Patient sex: F
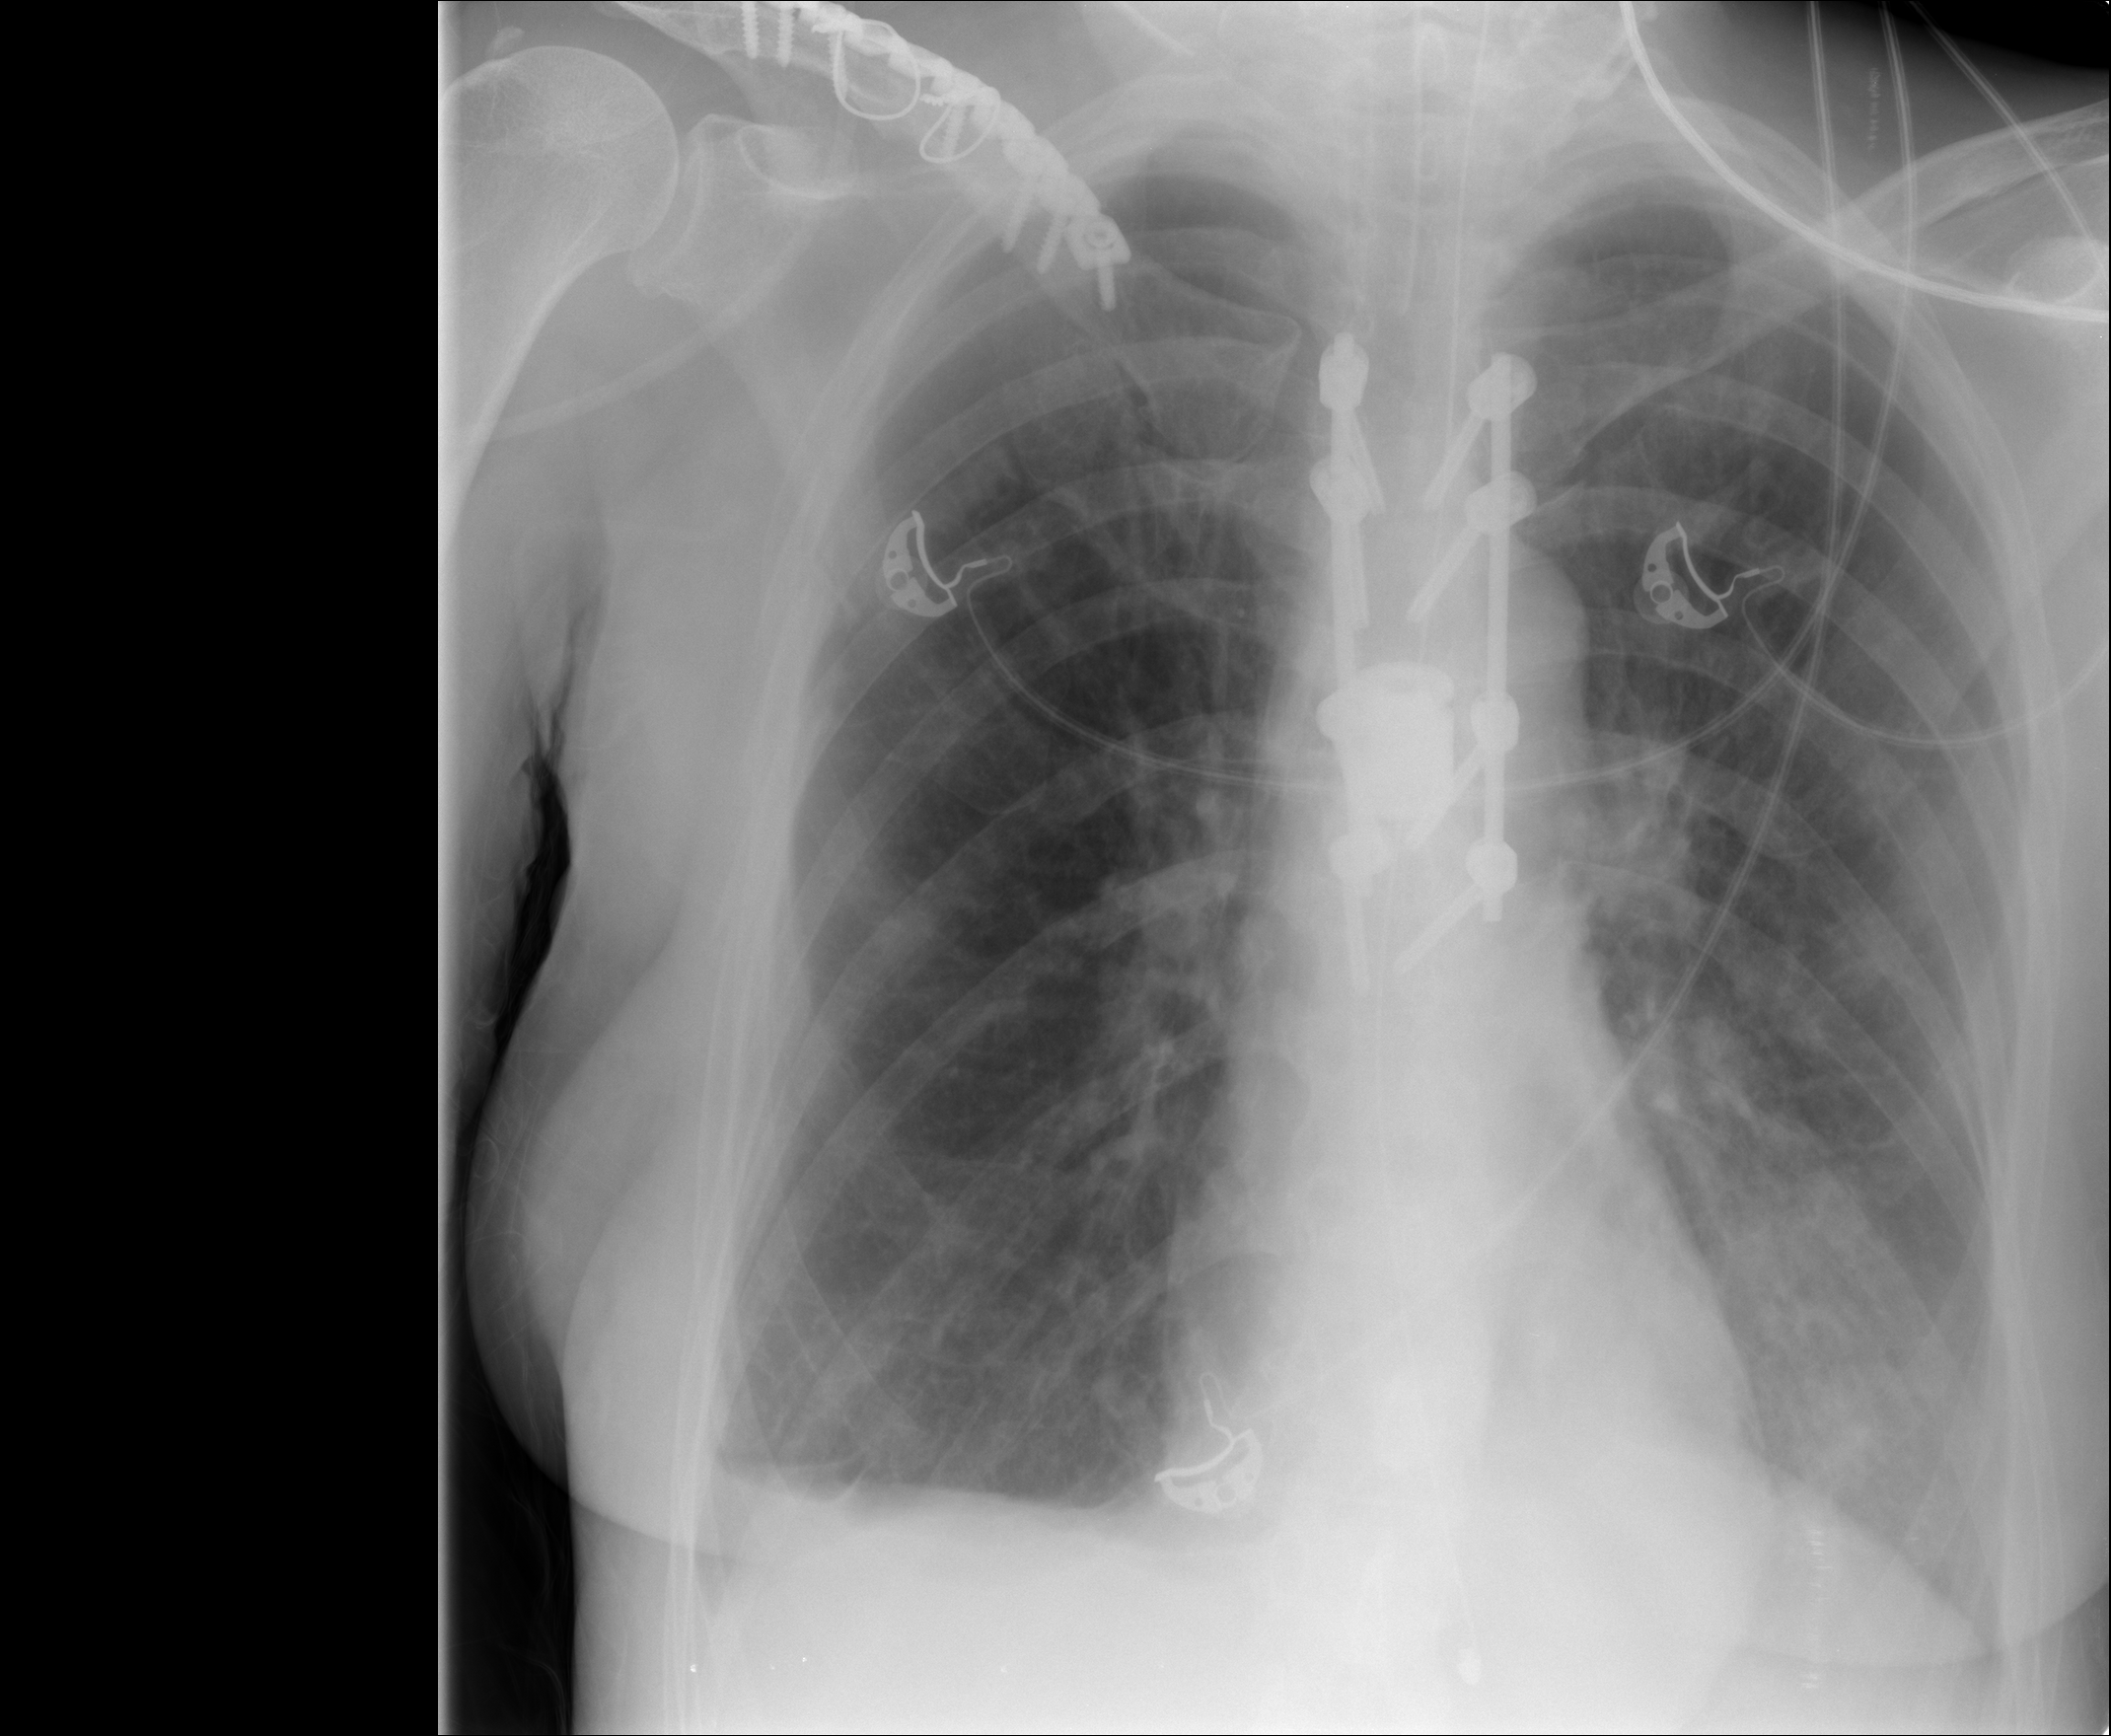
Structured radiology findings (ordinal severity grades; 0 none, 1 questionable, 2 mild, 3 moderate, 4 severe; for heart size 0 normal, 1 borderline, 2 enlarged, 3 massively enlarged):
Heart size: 0
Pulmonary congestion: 0
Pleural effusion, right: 2
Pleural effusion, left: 0
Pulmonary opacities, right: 0
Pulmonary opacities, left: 1
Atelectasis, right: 2
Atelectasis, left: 0